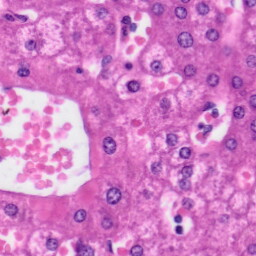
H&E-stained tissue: Liver